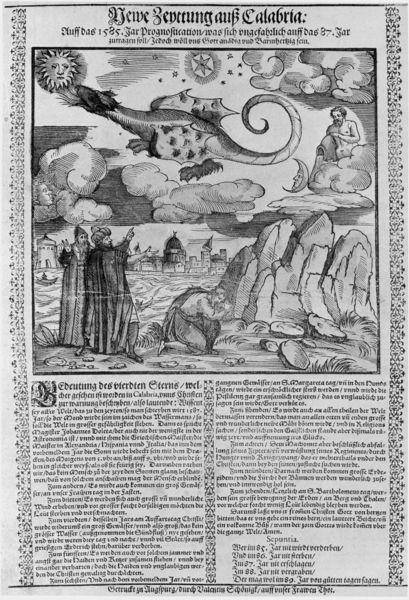
Titel: Newe Zeyttung auß Calabria: Auff das 1585. Jar
Standort: Zürich.
Institution: Wickiana
Schlagwörter: berg, felsen, feuer, flügel, gott, hand, himmel, mann, meer, wasser, wolken, landschaft, menschen, see, stadt, ufer, bewegung, finger, grau, hintergrund, männer, szene, vordergrund, gras, wolke, ornament, rahmen, steine, bild, gelehrte, häuser, sonne, adel, gewänder, blatt, fliegen, turm, schwanz, schweif, schrift, ort, fels, wüste, dorf, grafik, graphik, rand, kuppel, deutsch, zeigen, mond, buch, orient, stern, druck, schwarzweiss, sterne, stich, titel, seite, illustration, text, zeitung, initiale, überschrift, beten, wissenschaftler, buchseite, jesus, priester, heiliger, adlige, könige, anbetung, turban, zungen, weise, drachen, altdeutsch, drache, handschrift, neue, monster, wasserkrug, auf, zauberer, weisen, betender, speien, beobachung, beschädigt, astrologie, astronomie, majuskel, seriendruck, propheten, schrifft, sterndeuter, dyonisos, seit, finder, adle, zweispaltig, b, jäuser, calabria, preiseter, zeyttung